Question: The <URL> mentions the following in the " Reactivity > Updating arrays and object " chapter:

The documentation mentions updating references to 'obj.foo.bar' but the 'foo' variable is a separate copy of 'obj.foo'. So I can't see how doing 'obj=obj' would update reference to 'obj.foo.bar', as 'bar' is declared as an object property for 'foo', not for 'obj.foo'.
Can someone translate what is meant here? There is probably a bug to file at least for clarifying things but I'd need to understand what's meant here first.
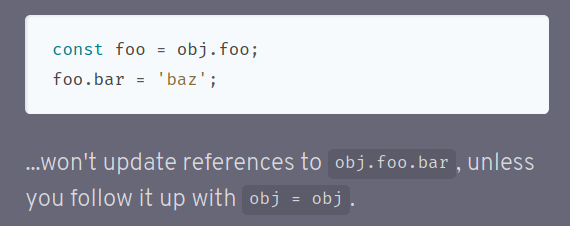
Answer: Take a look at this REPL that will help with understanding why the reassignment is necessary. <URL>